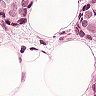
Metastatic tissue present: yes